【题型】解答题　【知识点】　【难度】easy
解不等式组 $\begin{cases} 5x+1 > 3(x-1) \\ \frac{1}{2}x - 1 \leq 7 - \frac{3}{2}x \end{cases}$，并把它的解集在数轴上表示出来。

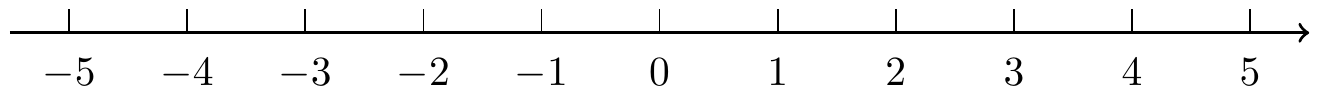
【解答】
解：
$\begin{cases}
5x+1 > 3(x-1) \quad \text{\textcircled{1}} \\
\frac{1}{2}x - 1 \leq 7 - \frac{3}{2}x \quad \text{\textcircled{2}}
\end{cases}$

解不等式\textcircled{1}，得：$x > -2$，

解不等式\textcircled{2}，得：$x \leq 4$，

所以原不等式组的解集为 $-2 < x \leq 4$。

将它的解集在数轴上表示如图。

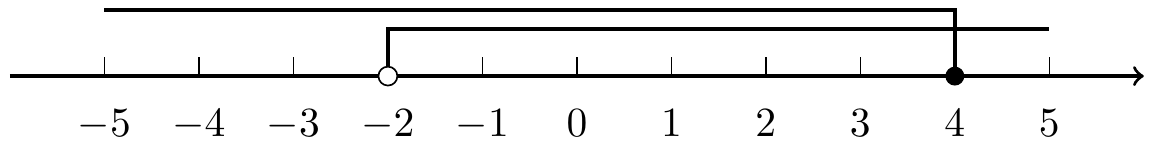